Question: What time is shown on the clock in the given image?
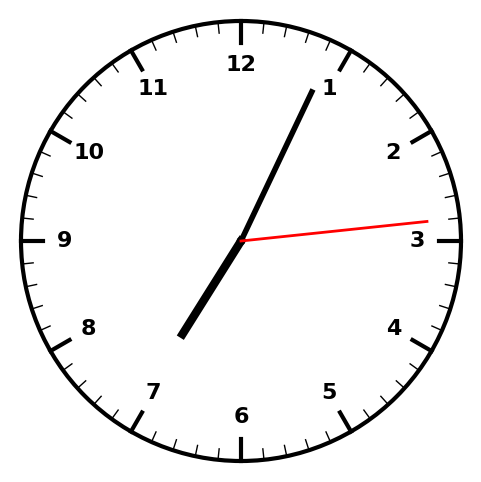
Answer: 07:04:14